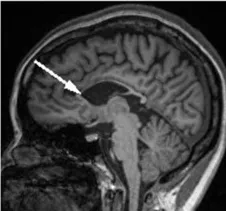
Brain MRI in the patient and a healthy control subject (the same age girl). (A) Sagittal T1-weighted image showing thin corpus callosum (white arrow) in the patient, compared to normal corpus callosum morphology in a control subject.
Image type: radiology (mri)